Question:
Hey Guys,
I'm getting the error above when trying to run an automated build of one of our VB projects.
I've been through the build logs and can't find anything that suggests why it is failing.
It has been set up in the same way as our other automated builds but is the only VB.NET (v3.5) project I've set up so far. Anyone seen anything similar/had the same problem?
I've tried a bunch of different build configurations with no luck - just the error above and the message TF270015: 'MSBuild.exe' returned an unexpected exit code. Expected '0'; actual '1' after. Any help will be appreciated!
Edit: <URL>
What is the correct strategy for debugging these automated build errors?
Should I log on to the build server and try build the solution in the workspace?
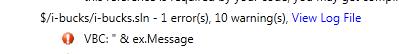
Answer: There are quite a few issues with references. If you take a look at the build log you will see them. Do you have .Net 3.5 installed on the build machine?
> Dependency "Microsoft.IdentityModel, Version=3.5.0.0,
Culture=neutral, PublicKeyToken=31bf3856ad364e35". (TaskId:16)
Could not resolve this reference. Could not locate the assembly
"Microsoft.IdentityModel, Version=3.5.0.0, Culture=neutral,
PublicKeyToken=31bf3856ad364e35". Check to make sure the assembly
exists on disk. If this reference is required by your code, you may
get compilation errors. (TaskId:16)
And
> Dependency "Microsoft.SharePoint.Client.ServerRuntime, Version=14.0.0.0, Culture=neutral, PublicKeyToken=71e9bce111e9429c". (TaskId:16)
Could not resolve this reference. Could not locate the assembly
"Microsoft.SharePoint.Client.ServerRuntime, Version=14.0.0.0,
Culture=neutral, PublicKeyToken=71e9bce111e9429c". Check to make sure
And
> Dependency "System.Web.Extensions, Version=3.5.0.0, Culture=neutral,
PublicKeyToken=31bf3856ad364e35". (TaskId:16)
Resolved file path is "C:\Program Files\Reference
Assemblies\Microsoft\Framework3.5\System.Web.Extensions.dll".
(TaskId:16)
Reference found at search path location
"{TargetFrameworkDirectory}". (TaskId:16)
For SearchPath "{TargetFrameworkDirectory}". (TaskId:16)
Considered "C:\Program Files\Reference
Assemblies\Microsoft\Framework3.5\System.Web.Extensions.exe", but it
didn't exist.
the assembly exists on disk. If this reference is required by your
code, you may get compilation errors. (TaskId:16)